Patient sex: F
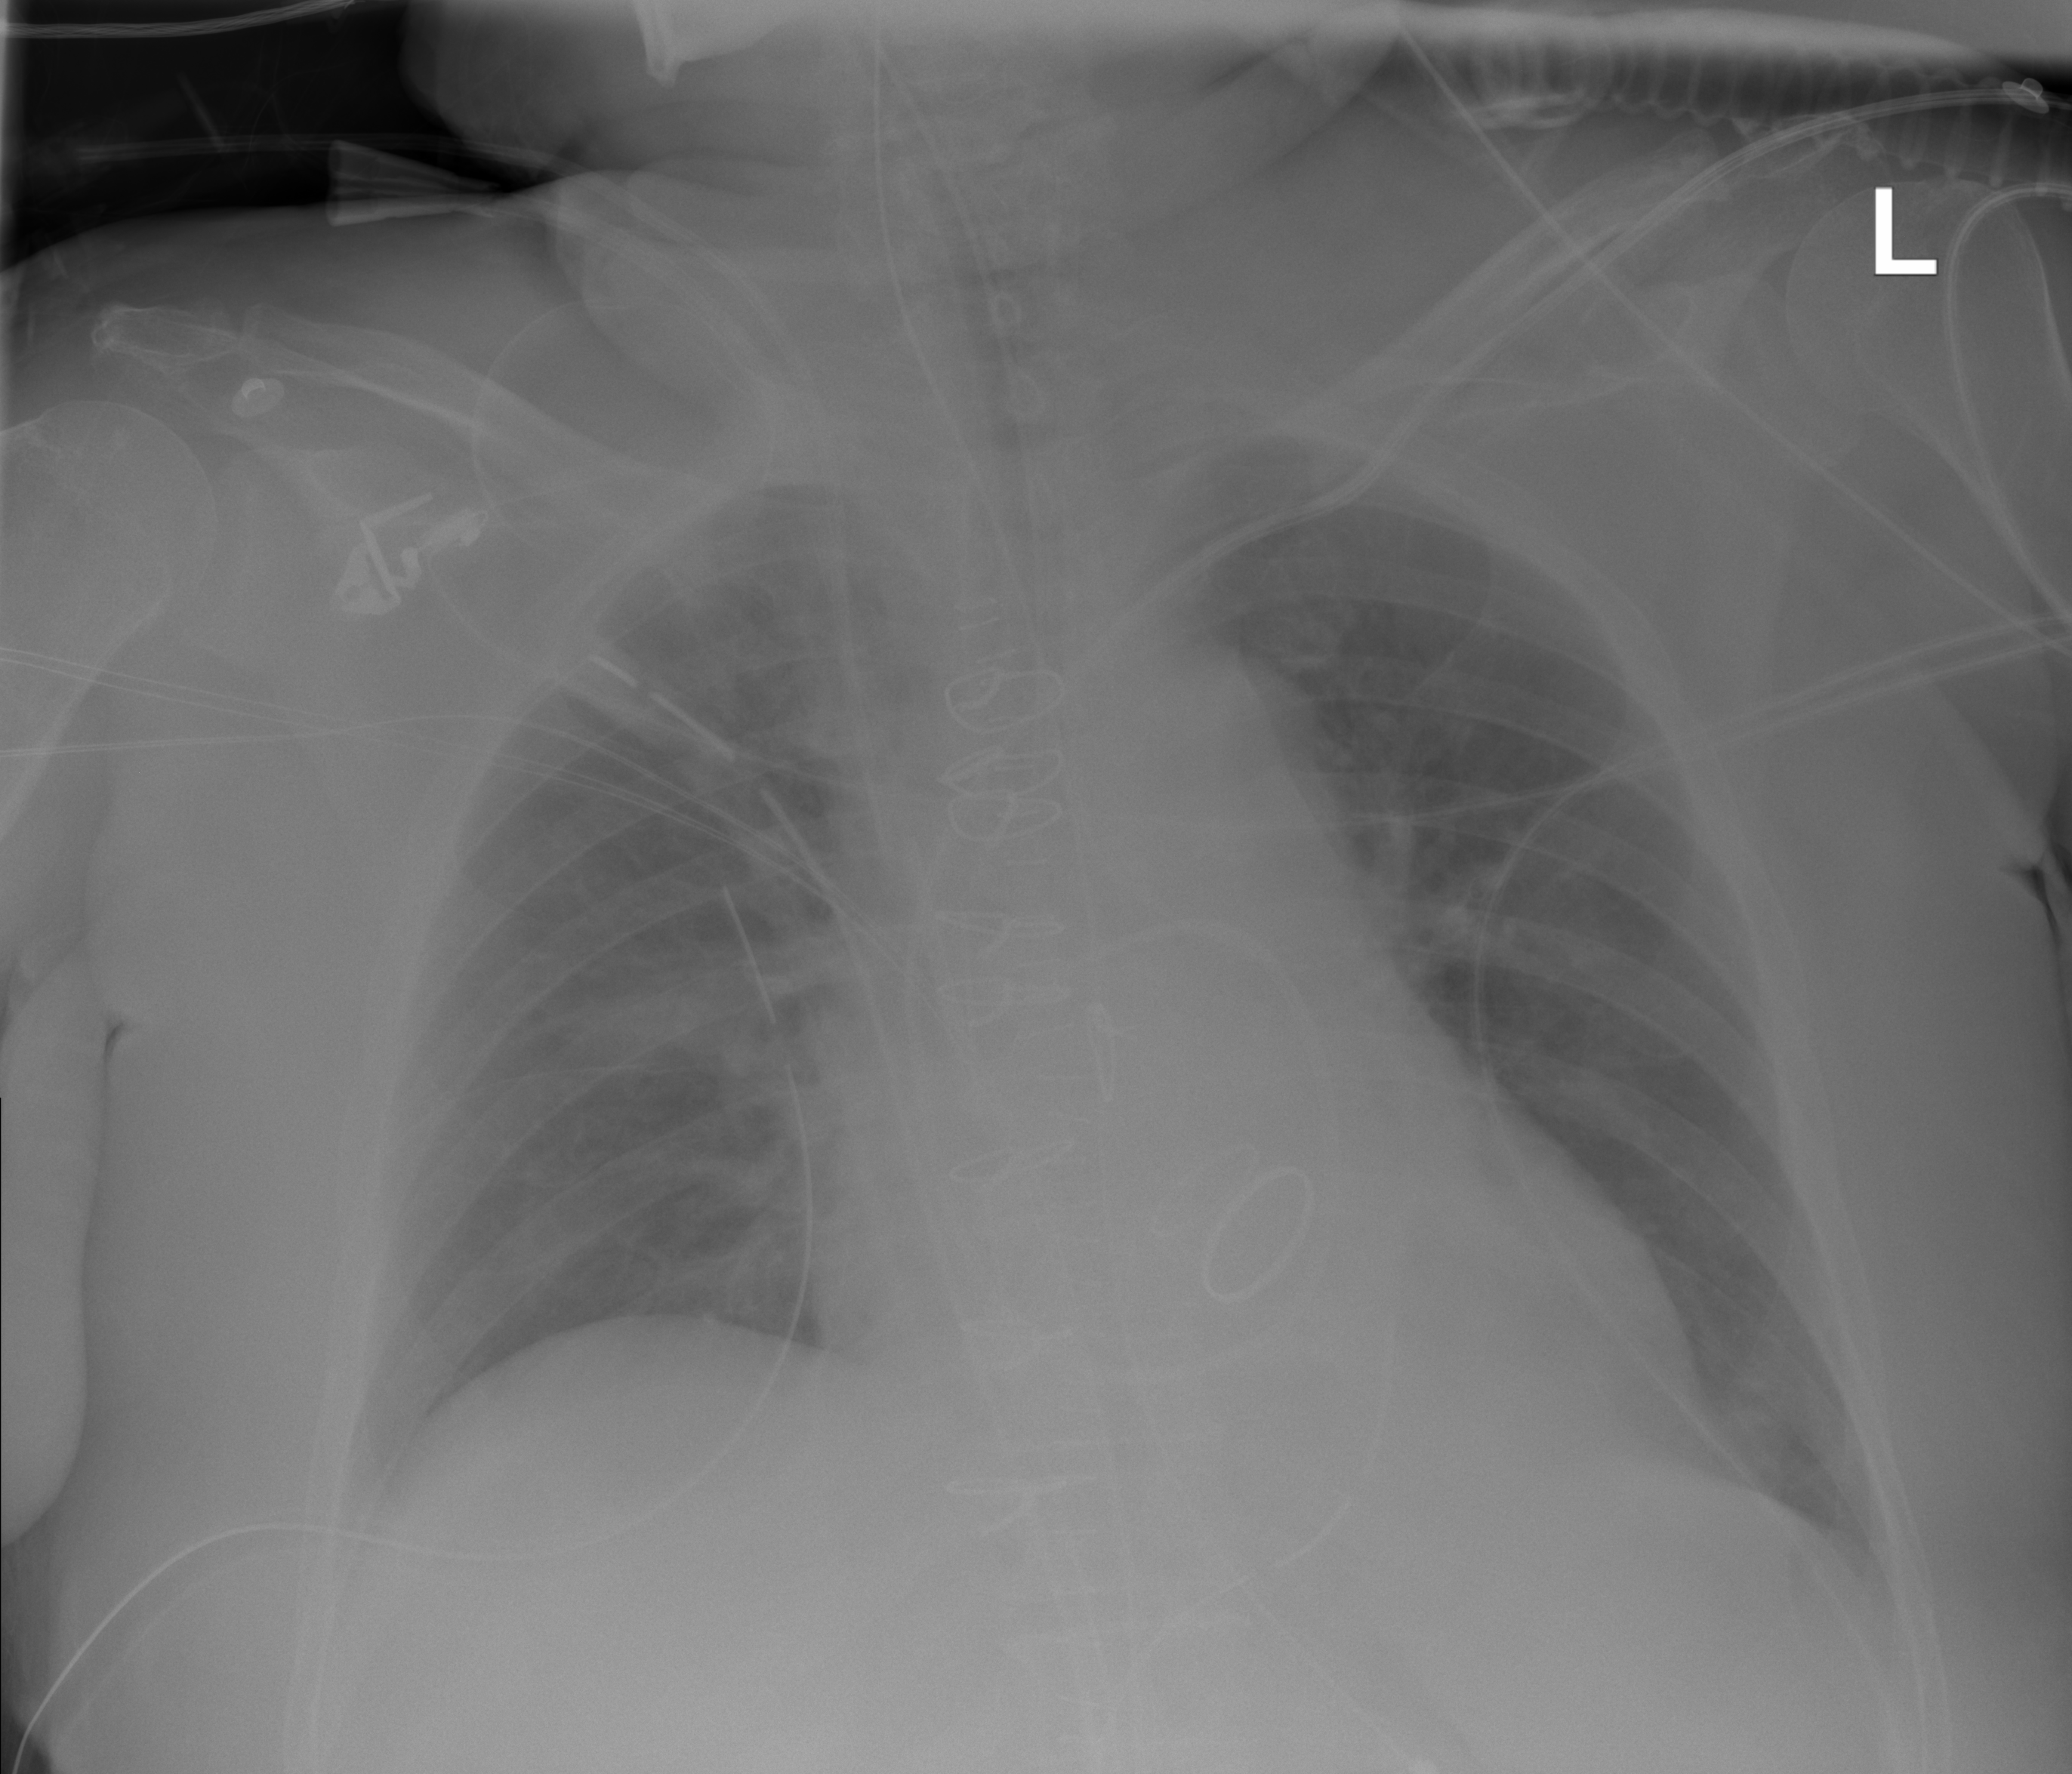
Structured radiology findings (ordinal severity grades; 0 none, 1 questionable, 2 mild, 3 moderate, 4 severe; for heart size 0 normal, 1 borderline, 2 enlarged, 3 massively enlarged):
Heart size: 2
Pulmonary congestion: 2
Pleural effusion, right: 2
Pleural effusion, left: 2
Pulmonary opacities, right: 2
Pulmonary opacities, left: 0
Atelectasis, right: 0
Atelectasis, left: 0